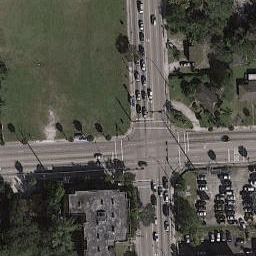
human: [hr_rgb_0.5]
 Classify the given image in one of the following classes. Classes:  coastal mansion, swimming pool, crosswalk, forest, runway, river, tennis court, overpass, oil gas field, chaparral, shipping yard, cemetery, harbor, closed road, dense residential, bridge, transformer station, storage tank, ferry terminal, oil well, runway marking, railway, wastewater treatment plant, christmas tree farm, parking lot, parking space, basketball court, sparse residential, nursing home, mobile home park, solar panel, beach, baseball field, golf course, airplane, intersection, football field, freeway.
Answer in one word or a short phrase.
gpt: intersection